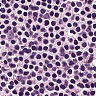
Metastatic tissue present: no